Interaction volume radius: 10 \u00c5
Interaction volume height: 20 \u00c5
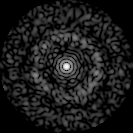
Disorder parameter: 0.8484